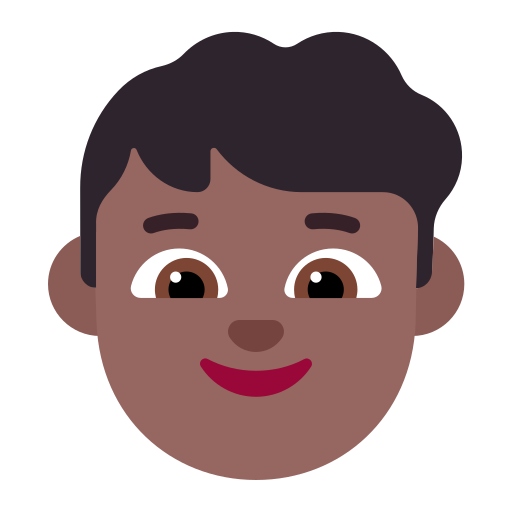
boy flat  dark